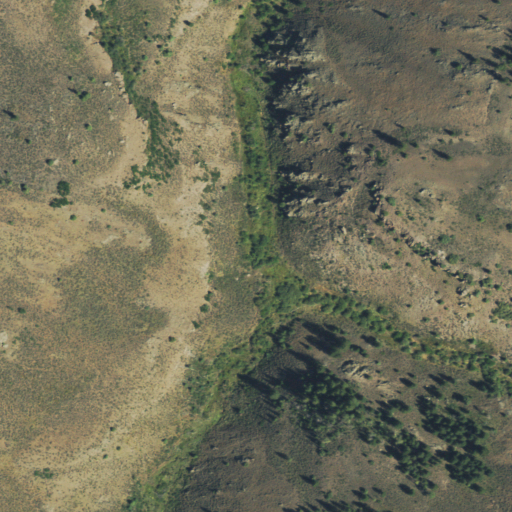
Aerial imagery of valley in Colorado named Cutler Draw containing shrub, evergreen forest, and woody wetlands